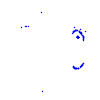
Particle: proton